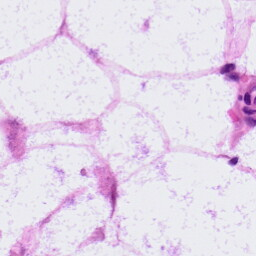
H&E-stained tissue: LymphNode